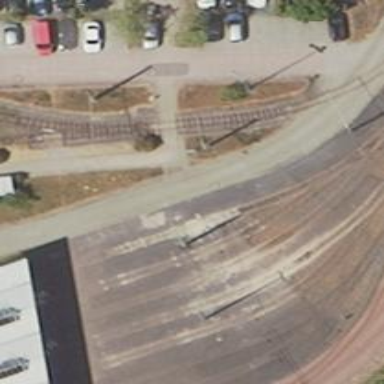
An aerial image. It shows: Railway switch with turnout to the right.